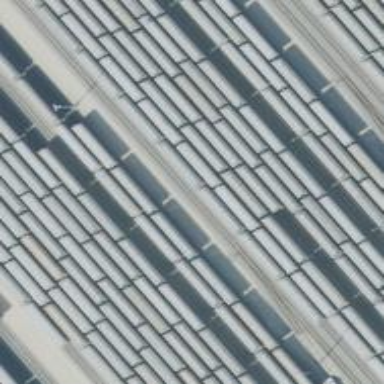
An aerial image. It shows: Railway yard used for servicing trains.